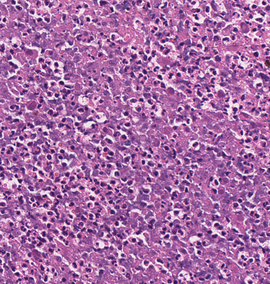
Tumor epithelial tissue: yes
Tumor-associated stroma tissue: no
Normal tissue: no